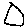
Label: triangle